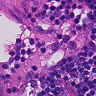
Metastatic tissue present: no